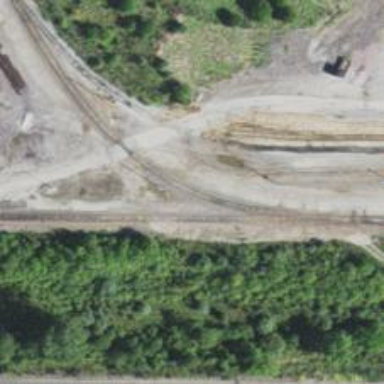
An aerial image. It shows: Railway spur service.